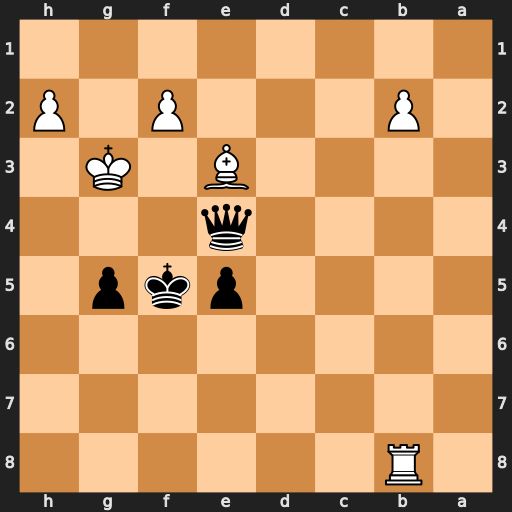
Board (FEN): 1R6/8/8/4pkp1/4q3/4B1K1/1P3P1P/8
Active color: b
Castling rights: -
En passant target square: -
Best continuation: Qg4#